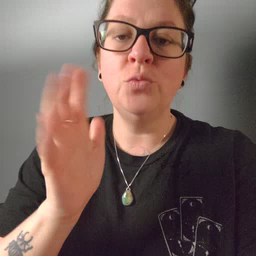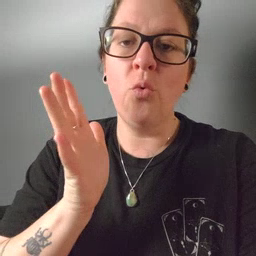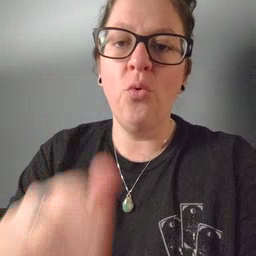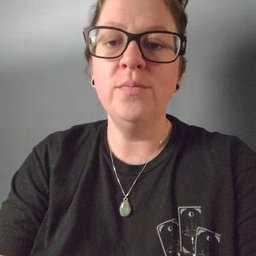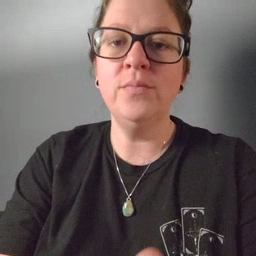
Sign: talk